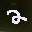
Label: 2